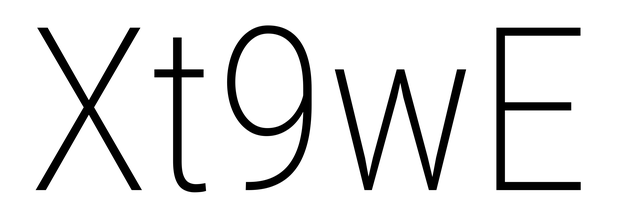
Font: Roboto_Condensed_ExtraLight